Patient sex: M
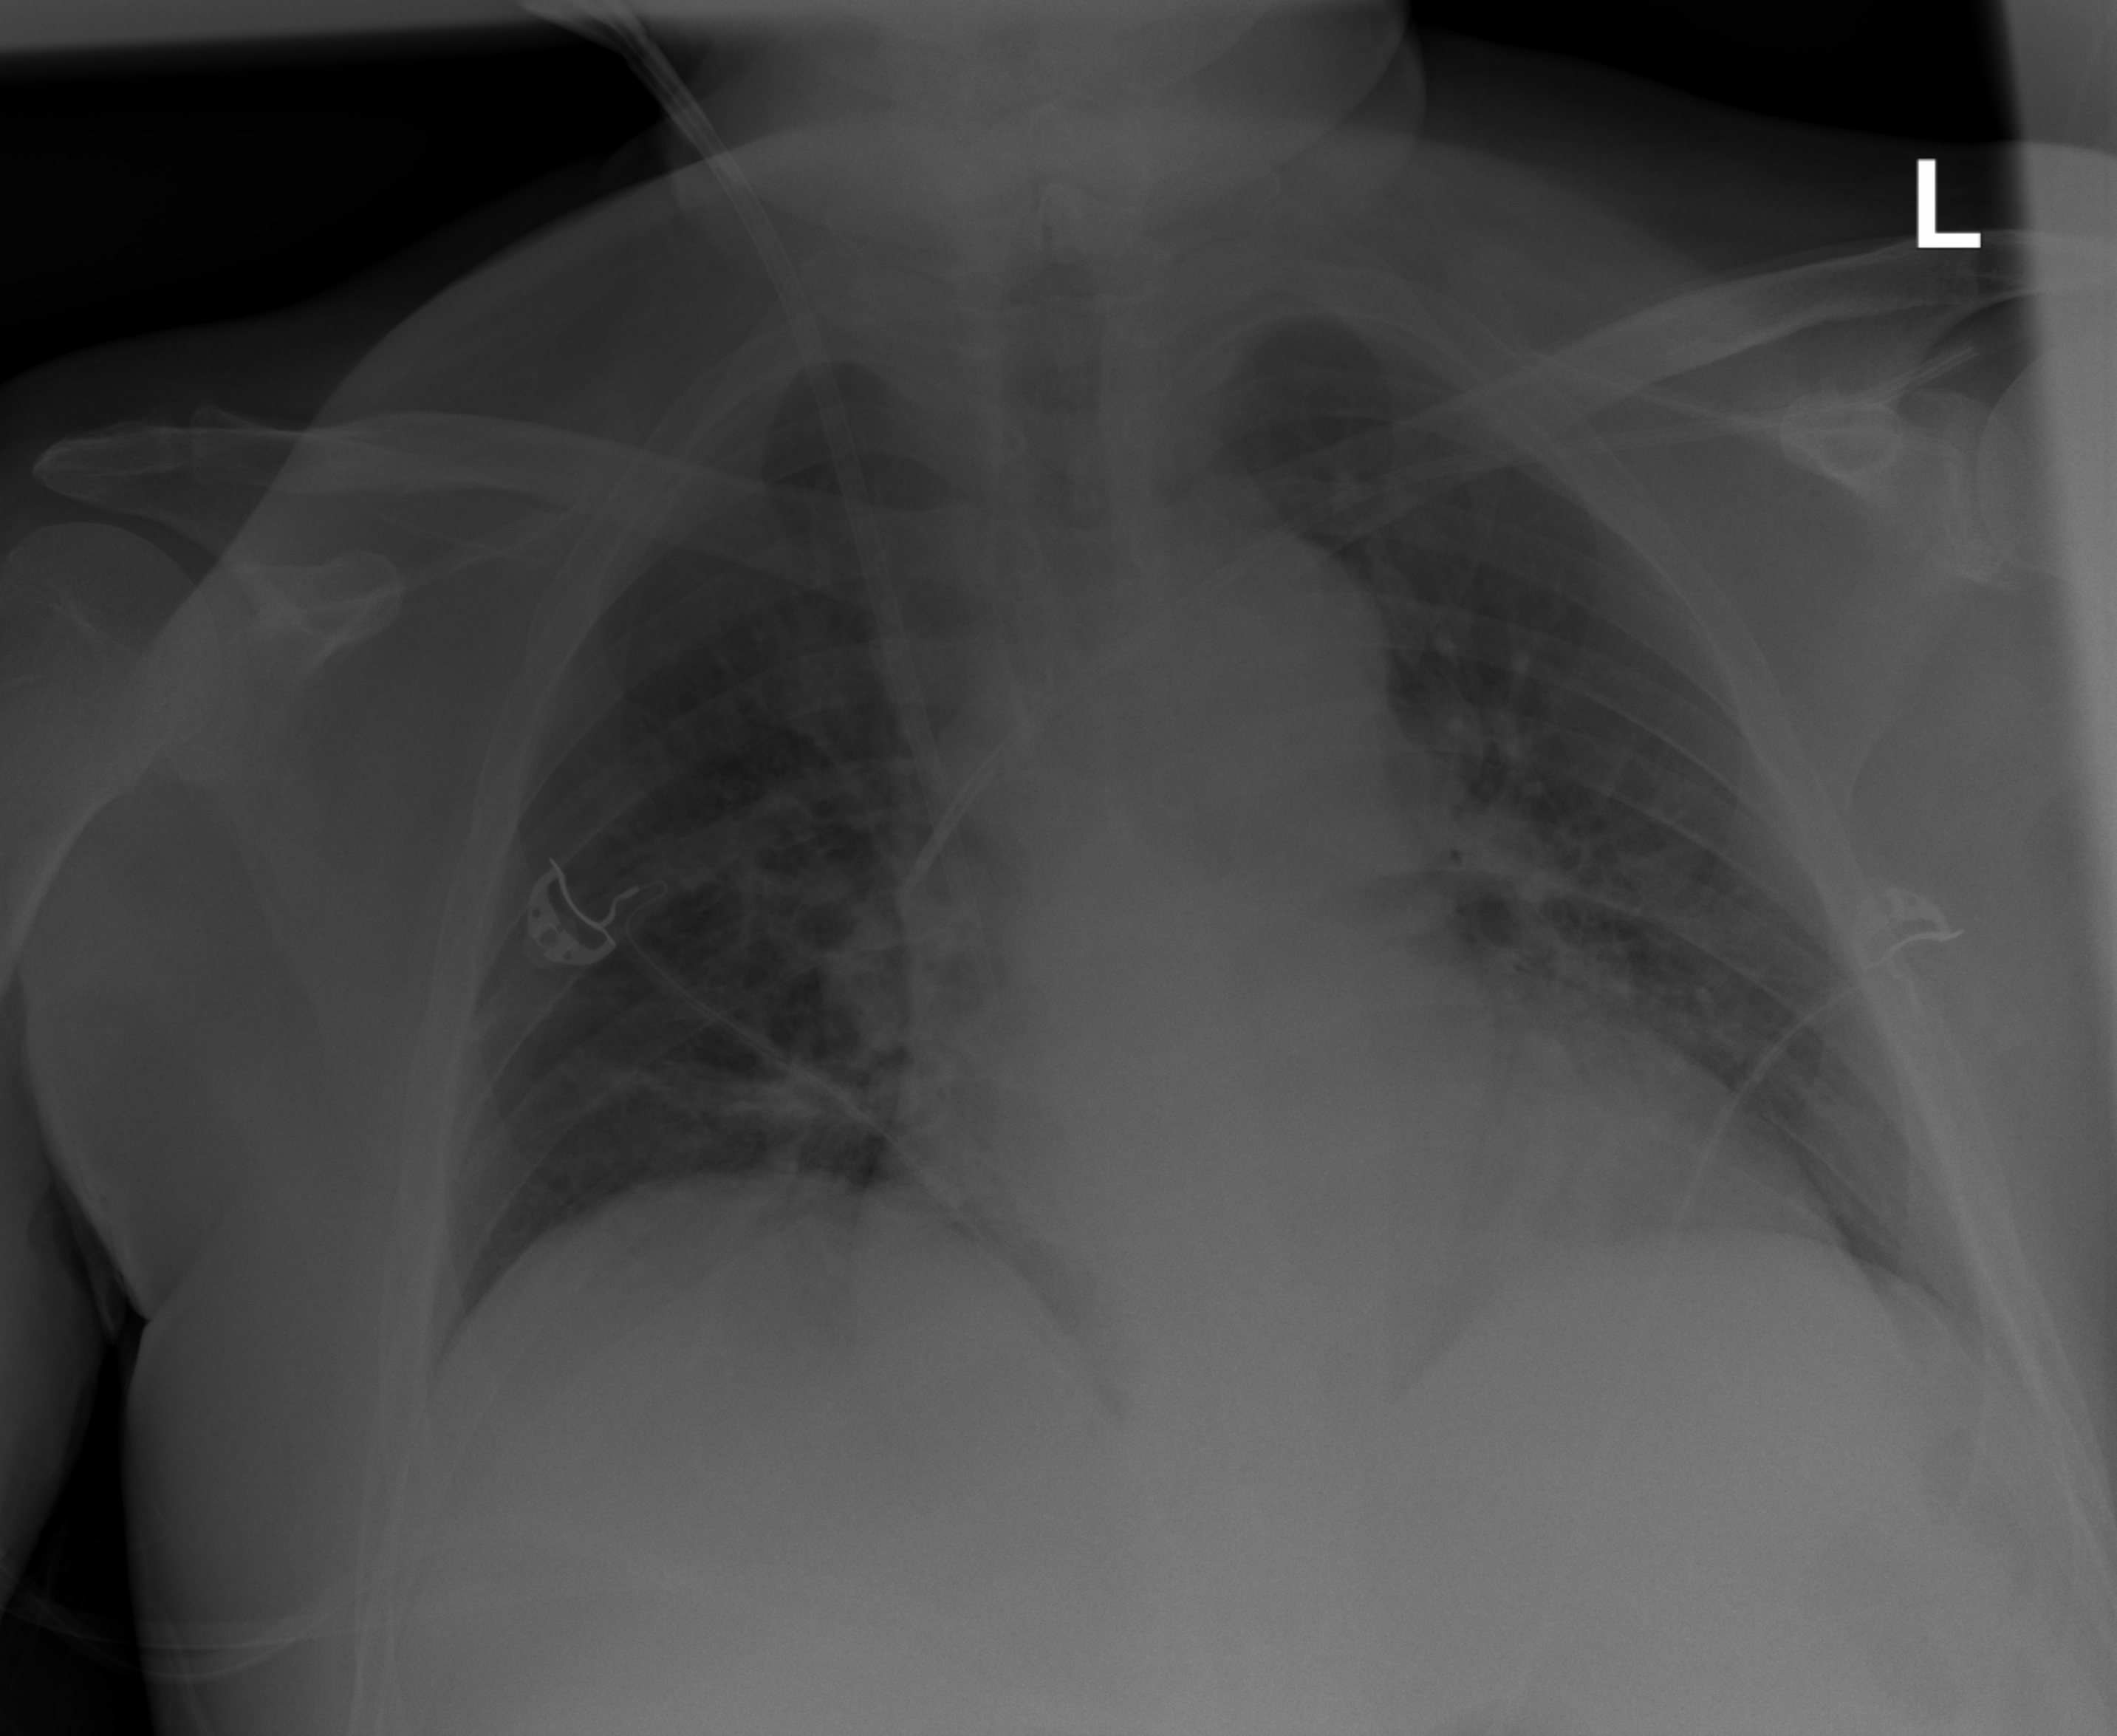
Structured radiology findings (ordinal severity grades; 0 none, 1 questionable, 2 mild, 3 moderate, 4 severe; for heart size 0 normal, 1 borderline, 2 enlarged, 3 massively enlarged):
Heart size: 2
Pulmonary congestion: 3
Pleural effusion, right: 3
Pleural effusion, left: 2
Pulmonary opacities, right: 0
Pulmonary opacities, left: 0
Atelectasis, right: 0
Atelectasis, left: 0